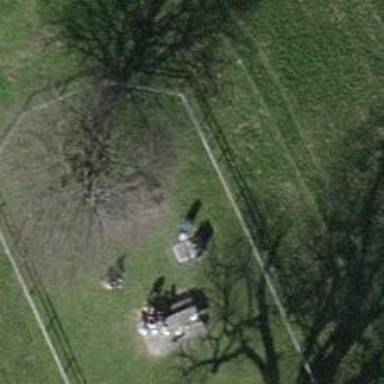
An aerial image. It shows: Picnic table located in leisure land area.